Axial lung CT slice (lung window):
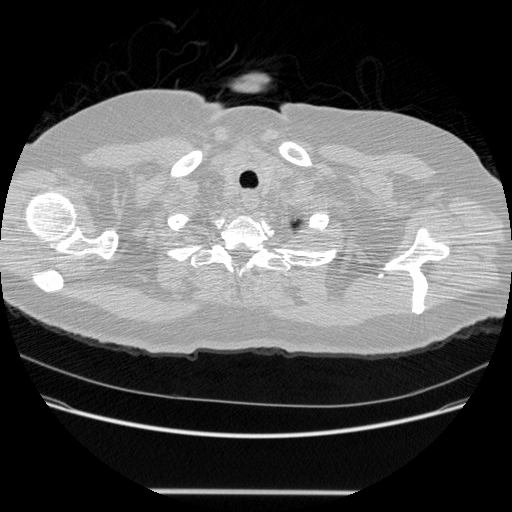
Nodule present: no